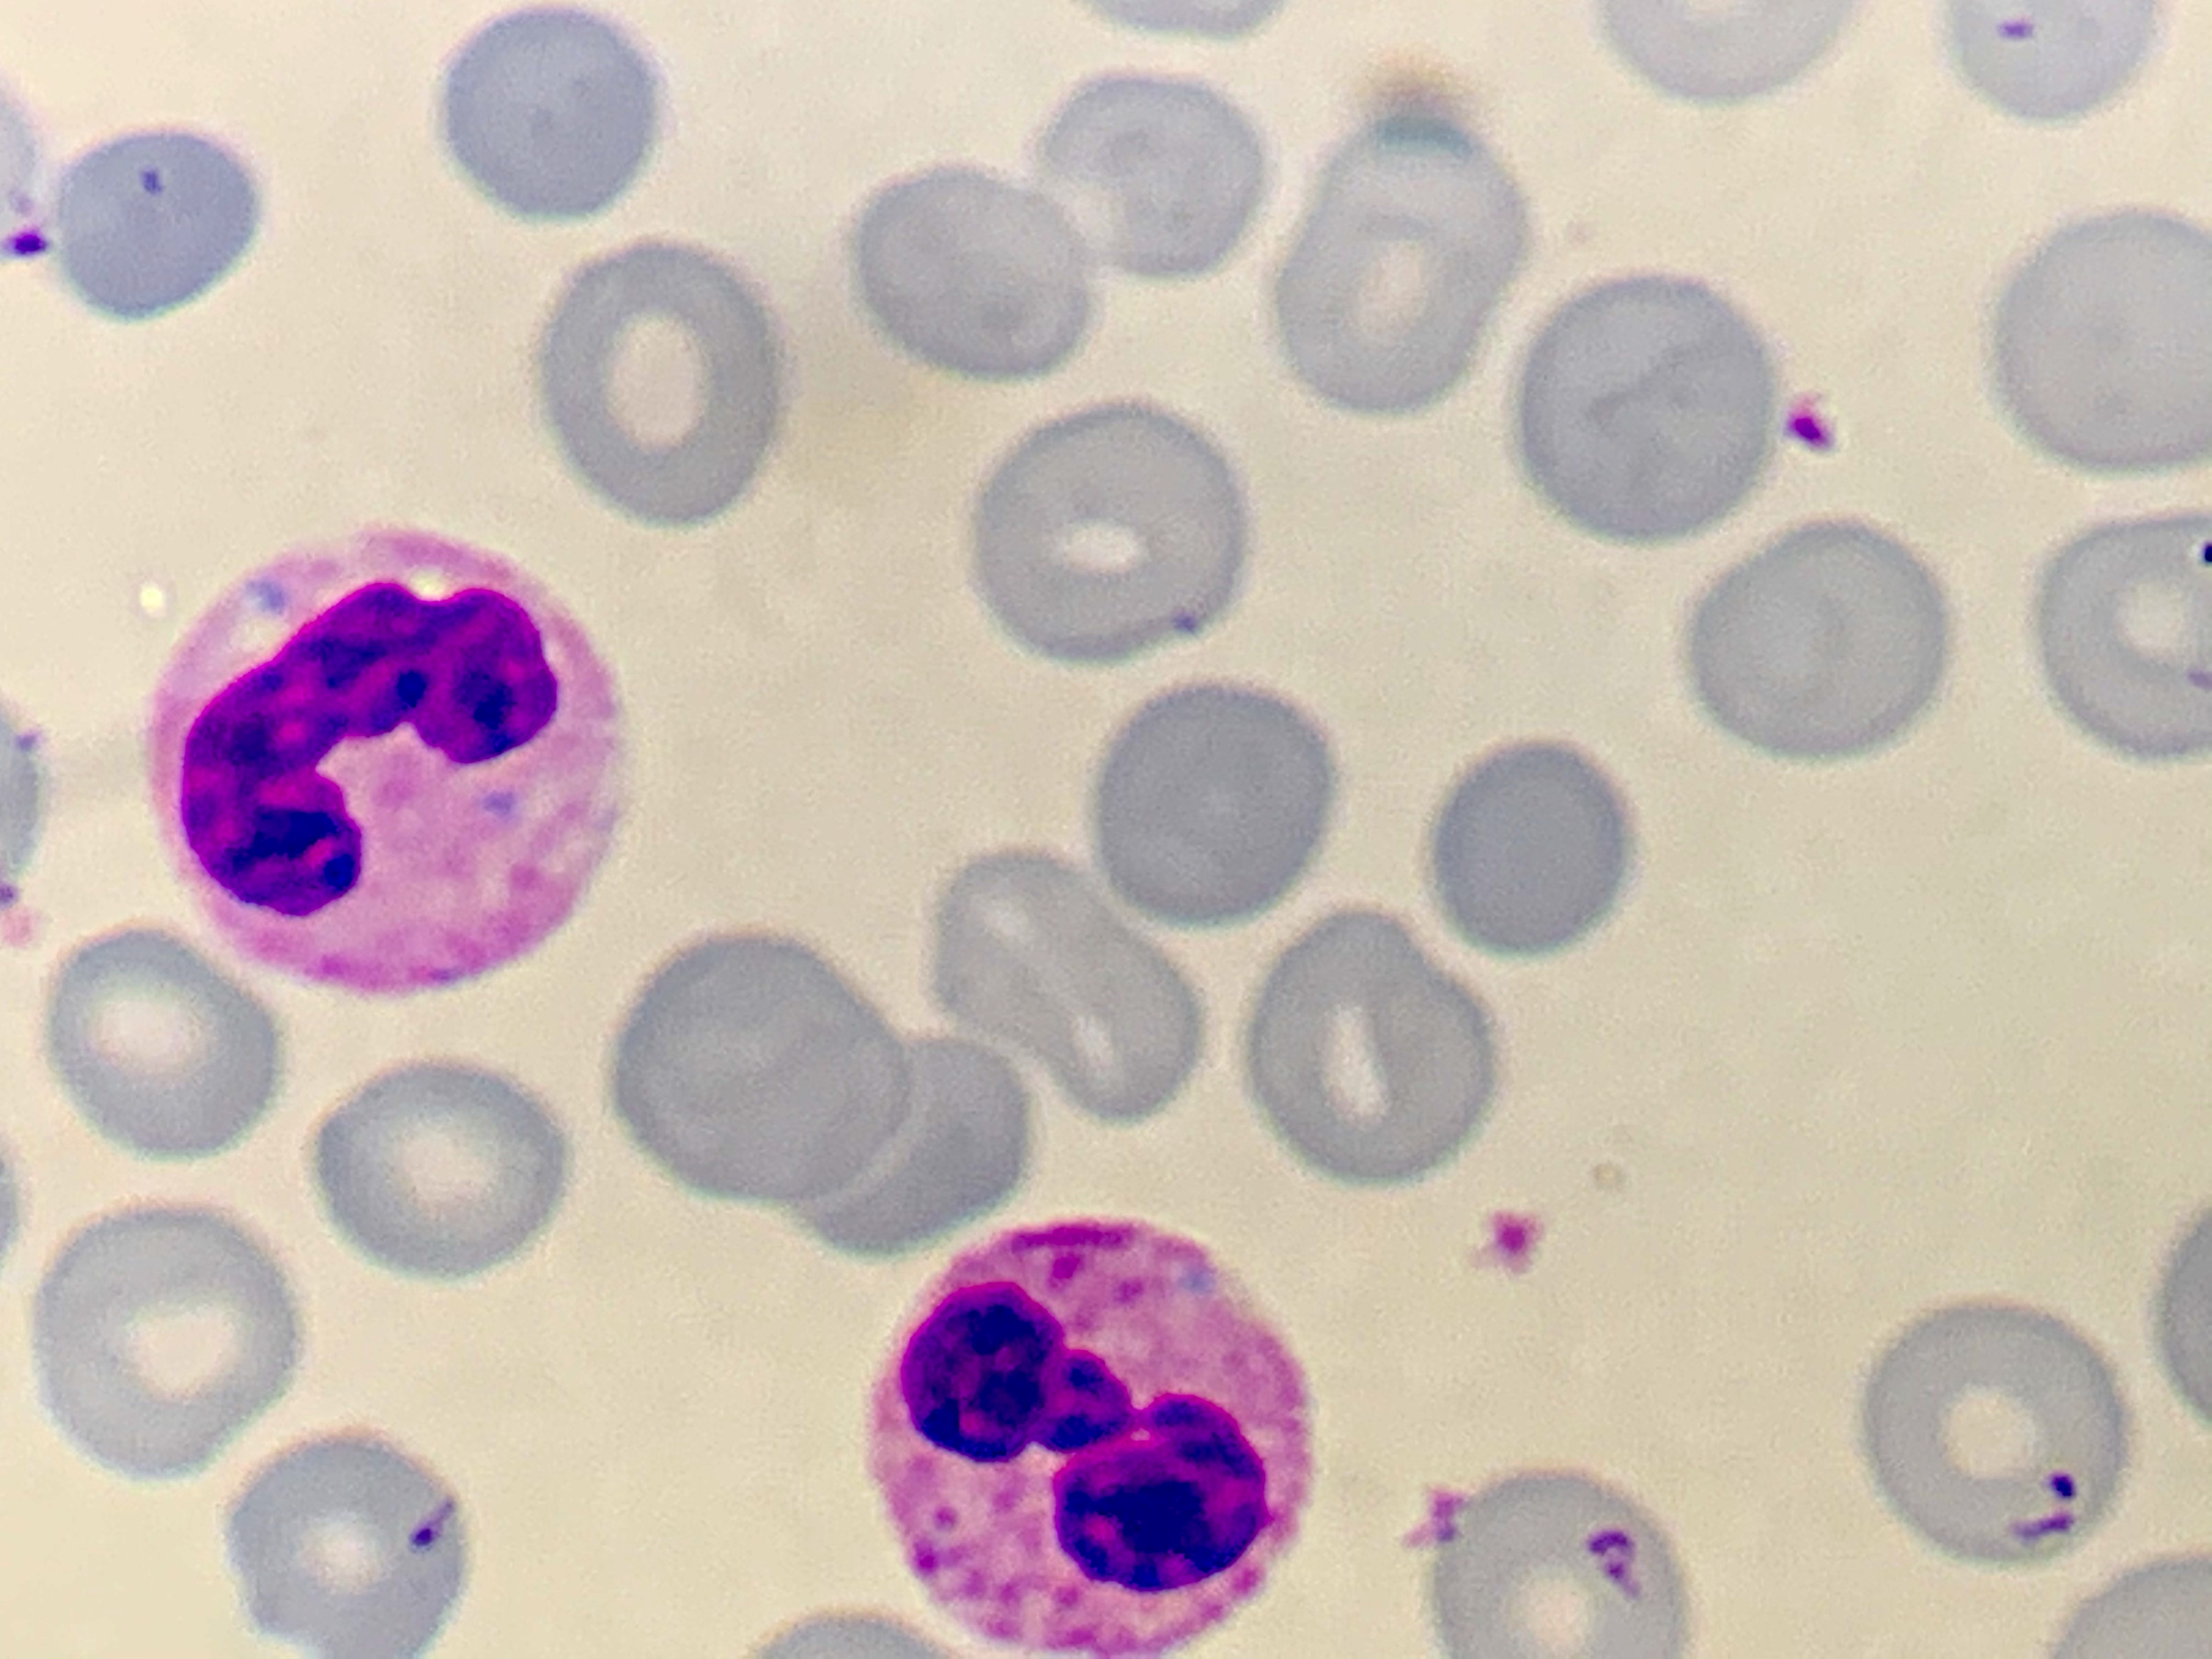
Cell type: NEUTROPHILS